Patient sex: F
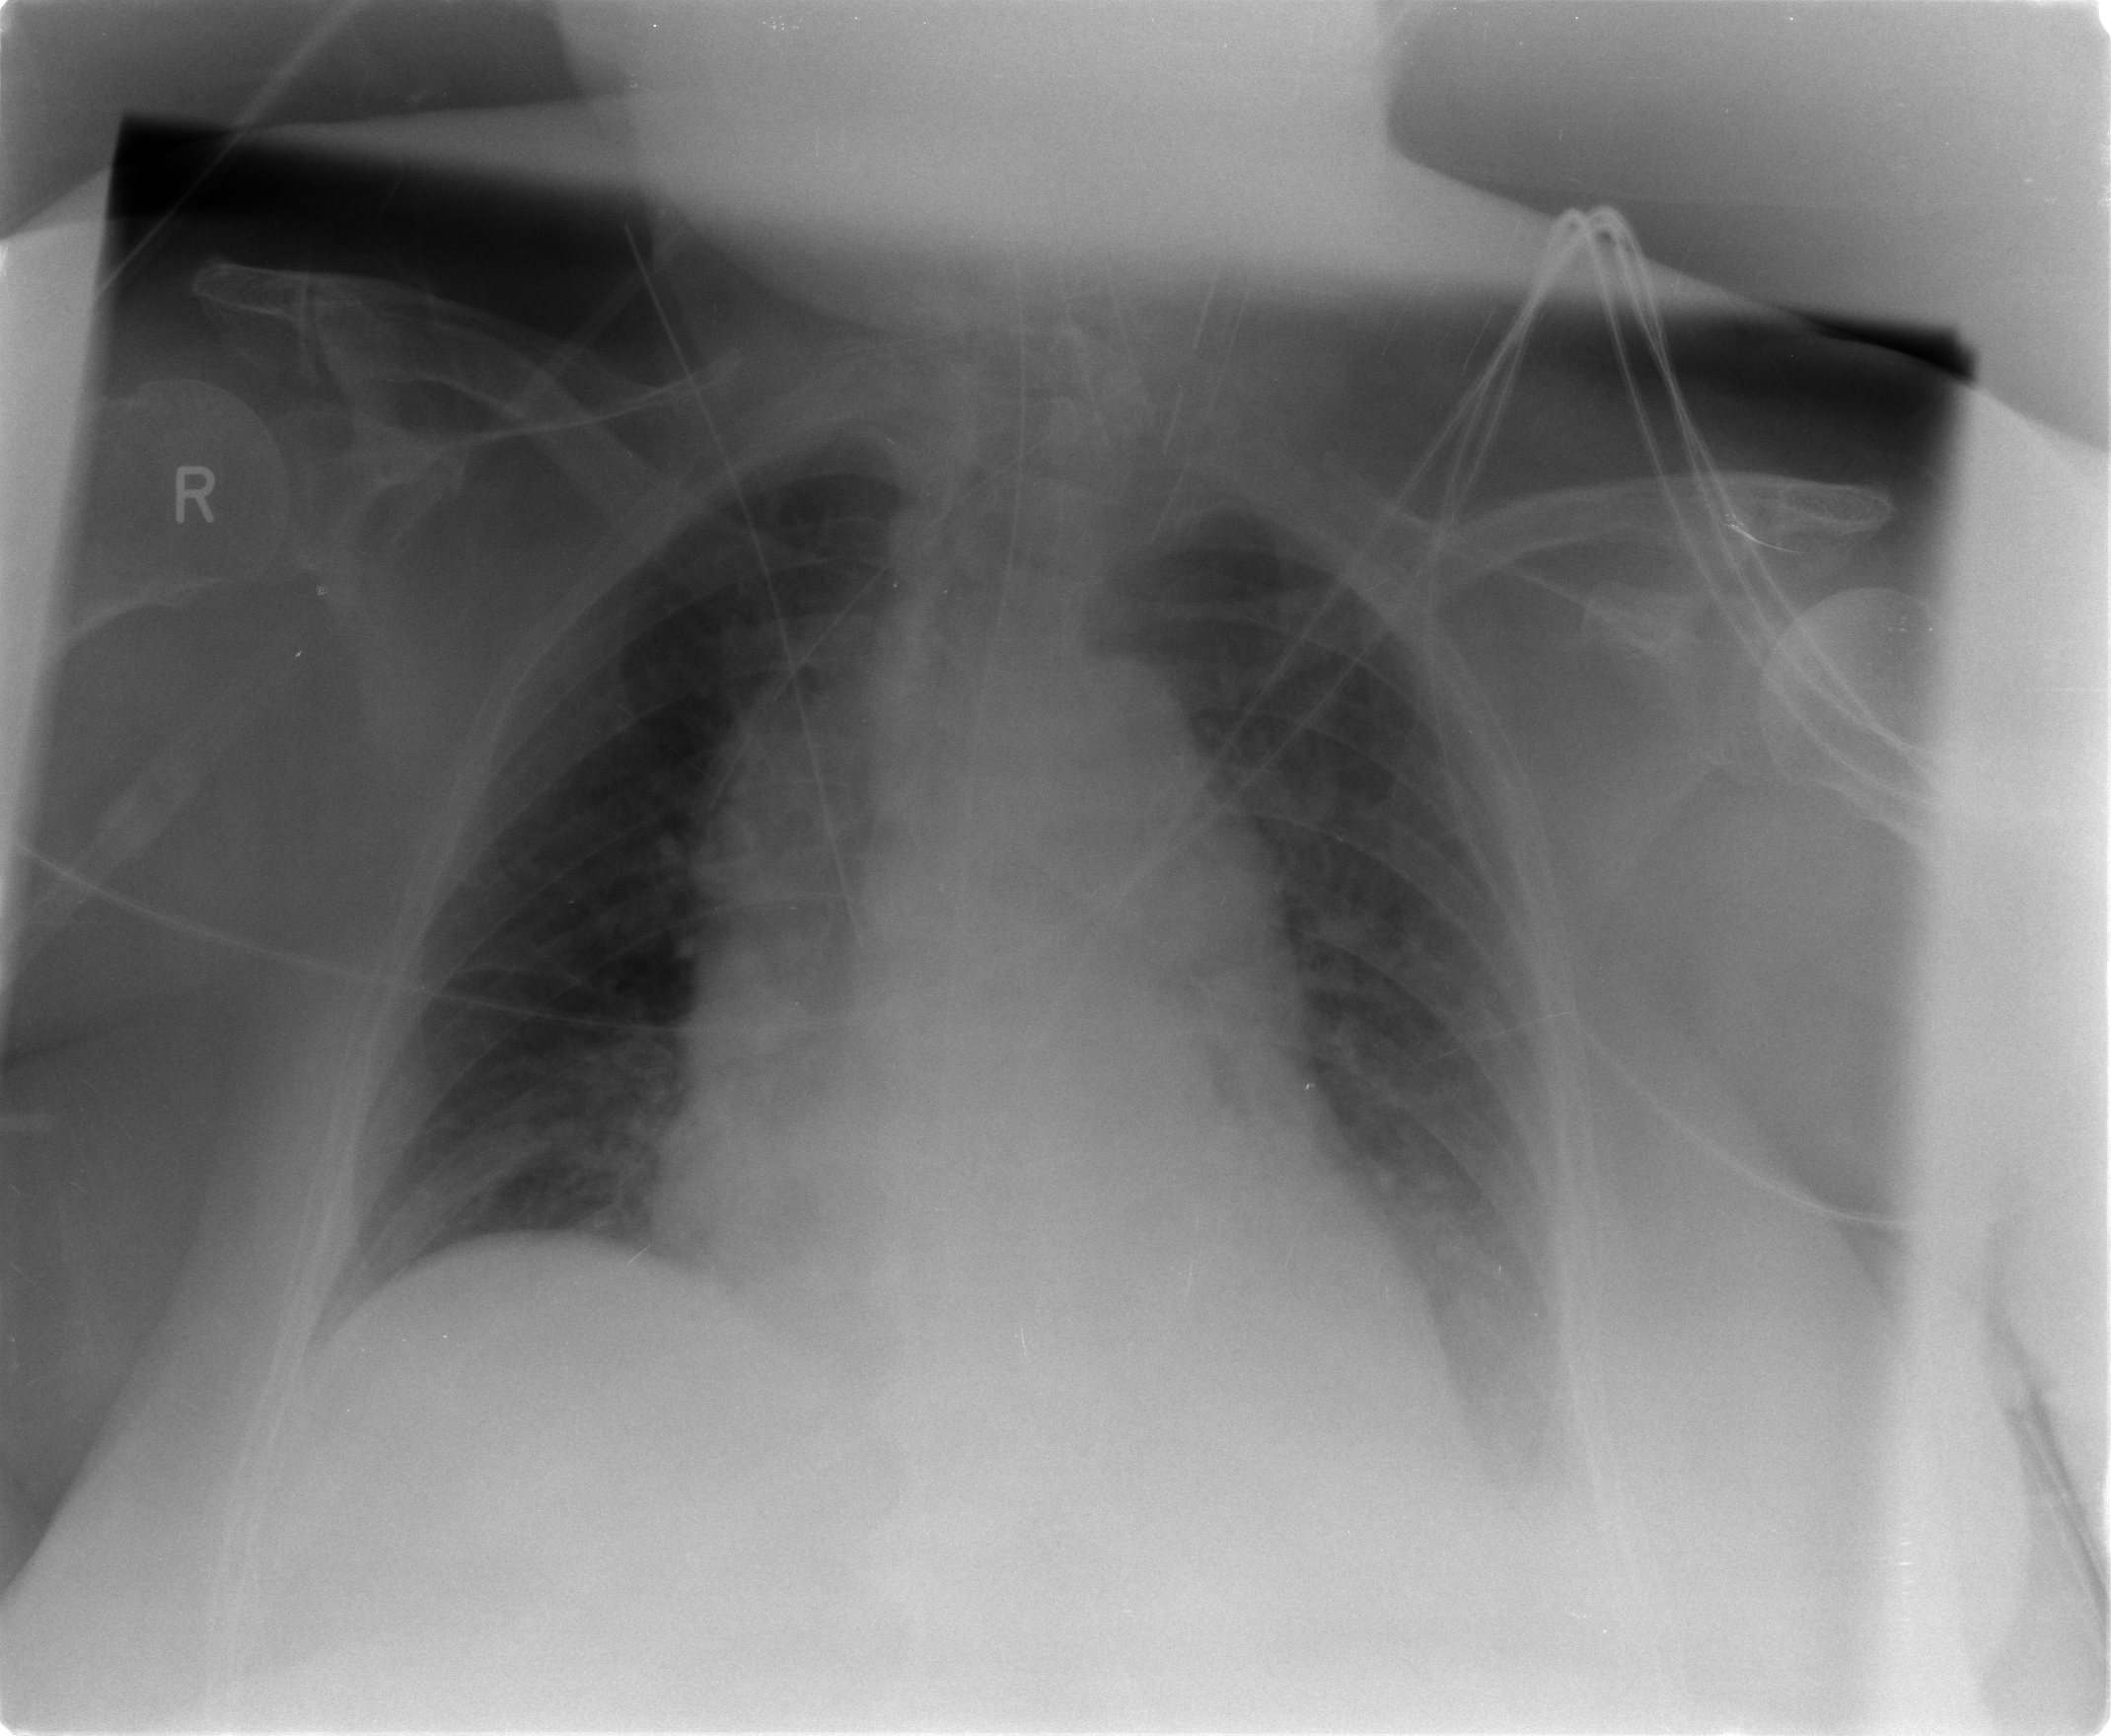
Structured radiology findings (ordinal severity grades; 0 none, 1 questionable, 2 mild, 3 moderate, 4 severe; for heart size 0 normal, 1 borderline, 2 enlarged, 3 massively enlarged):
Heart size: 1
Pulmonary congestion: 0
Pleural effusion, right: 0
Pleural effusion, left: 2
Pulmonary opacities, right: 0
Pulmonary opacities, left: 0
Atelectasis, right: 2
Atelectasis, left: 2